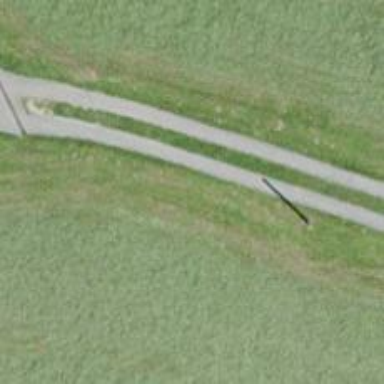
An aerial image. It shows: Unpaved track with grade2 surface.